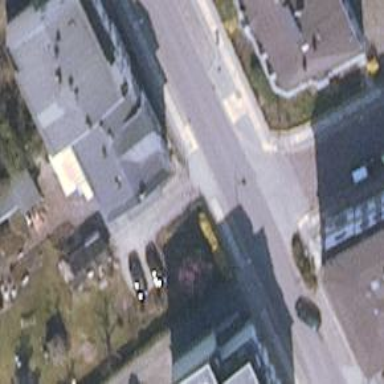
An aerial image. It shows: Residential road with asphalt surface. There are sidewalks on both sides of the road.